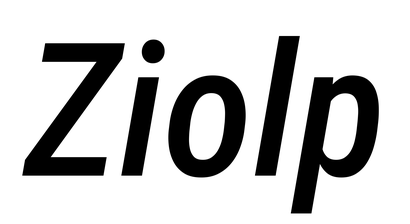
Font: Roboto-Italic_Condensed_Medium_Italic